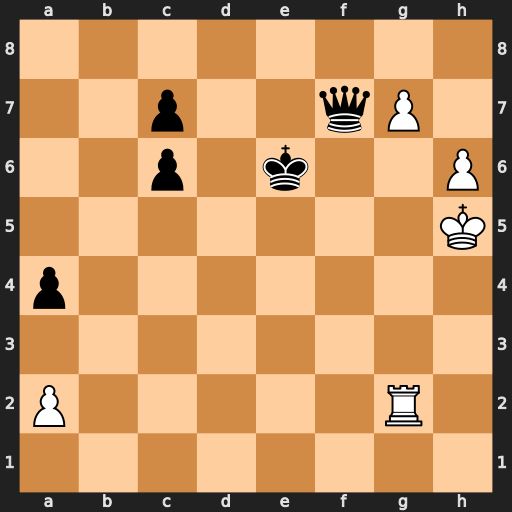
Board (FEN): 8/2p2qP1/2p1k2P/7K/p7/8/P5R1/8
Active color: w
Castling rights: -
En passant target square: -
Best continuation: Rg6+ Ke7 g8=Q Qf3+ Rg4